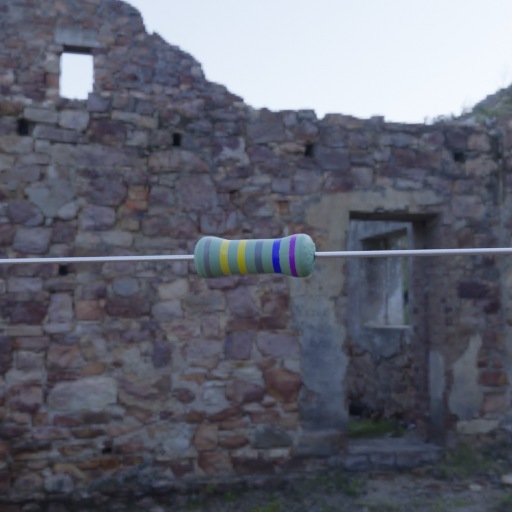
Resistor colour bands (in order): gray, yellow, yellow, gray, blue, violet